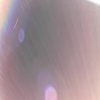
Label: sunburn